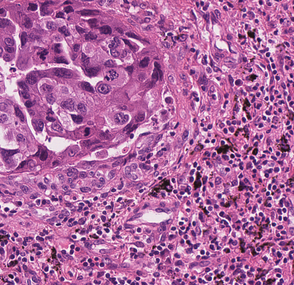
Tumor epithelial tissue: yes
Tumor-associated stroma tissue: yes
Normal tissue: no